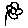
Label: flower